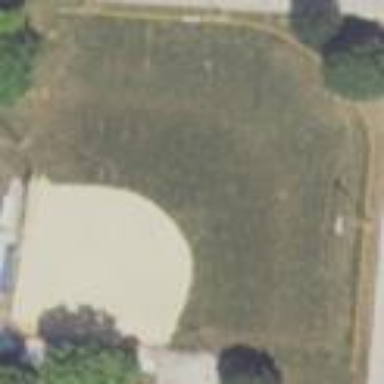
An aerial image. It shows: Baseball pitch for leisure and sports activities.